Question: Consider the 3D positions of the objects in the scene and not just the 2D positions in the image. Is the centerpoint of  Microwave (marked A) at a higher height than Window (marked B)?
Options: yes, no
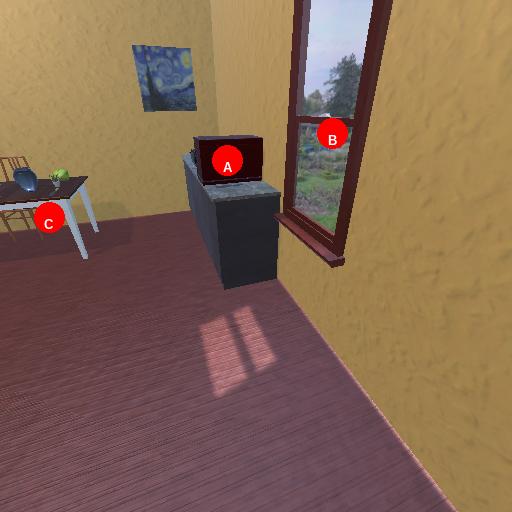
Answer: yes